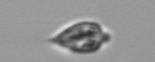
Label: Oxytoxum